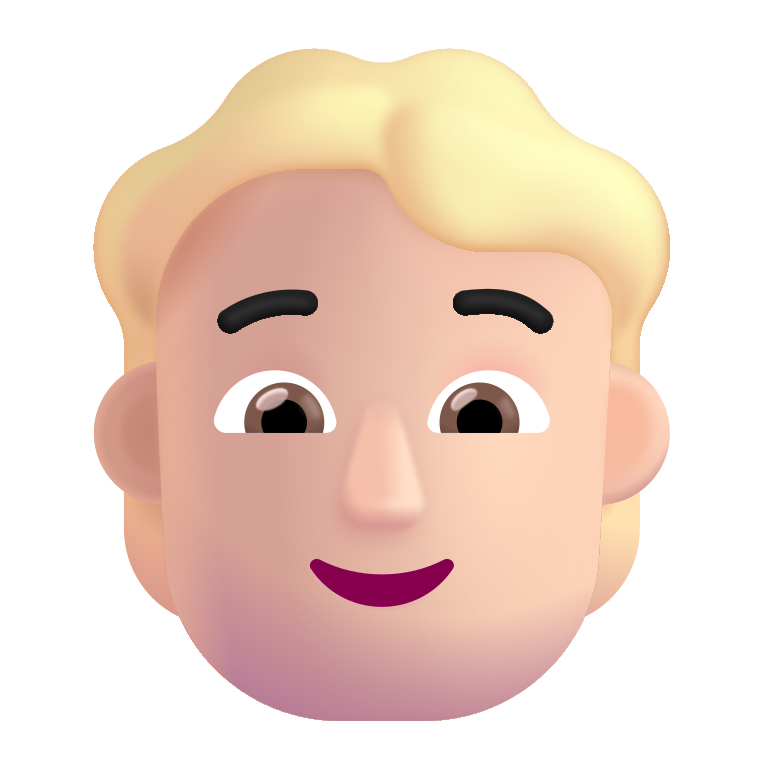
person blonde hair color light